Question: I want to draw 'x=0' and 'y=0' axis in my contour plot, using a white color. If that is too cumbersome, I would like to have a white dot denoting where the origin is.
My contour plot looks as follows and the code to create it is given below.
'''
xvec = linspace(-5.,5.,100)
X,Y = meshgrid(xvec, xvec)
fig = plt.figure(figsize=(6, 4))
contourf(X, Y, W,100)
plt.colorbar()
'''

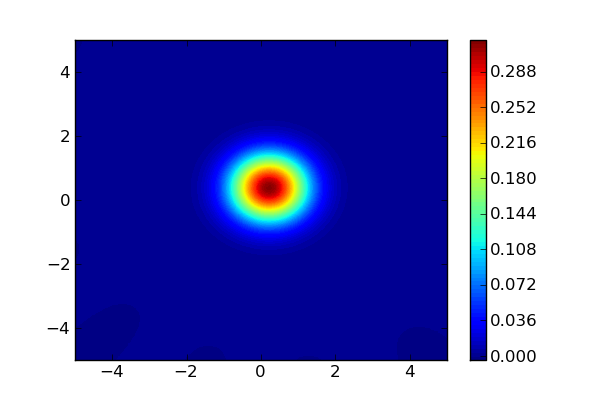
Answer: There are a number of options (E.g. <URL>.
E.g.
'''
import numpy as np
import matplotlib.pyplot as plt
xvec = np.linspace(-5.,5.,100)
x,y = np.meshgrid(xvec, xvec)
z = -np.hypot(x, y)
plt.contourf(x, y, z, 100)
plt.colorbar()
plt.axhline(0, color='white')
plt.axvline(0, color='white')
plt.show()
'''